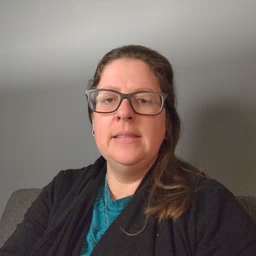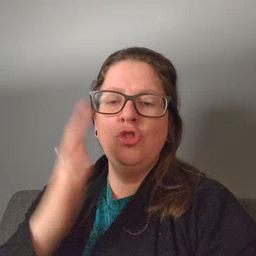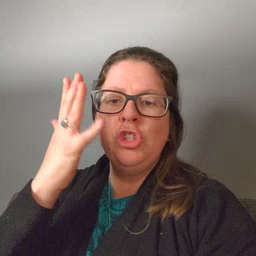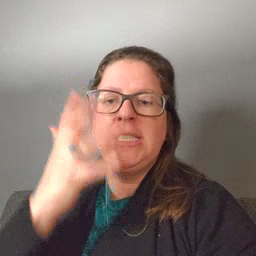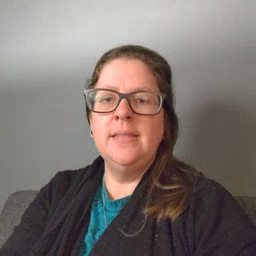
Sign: tree